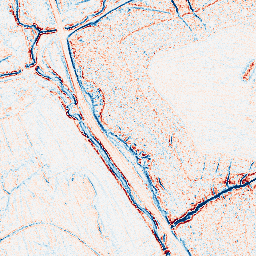
Category: edge_preserving
Decomposition family: anisotropic_diffusion
Decomposition parameters: iterations: 5
kappa: 30
gamma: 0.1
Upsampling method: sinc_blackman
Upsampling parameters: scale: 2
kernel_size: 8
Upsampling scale: 2